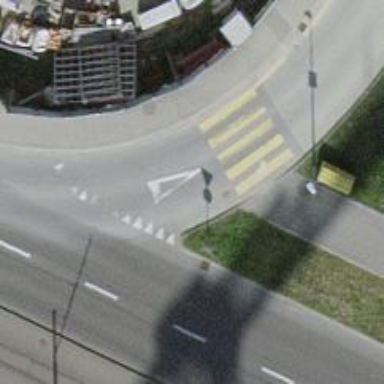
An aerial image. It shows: Asphalt road with primary link designation.